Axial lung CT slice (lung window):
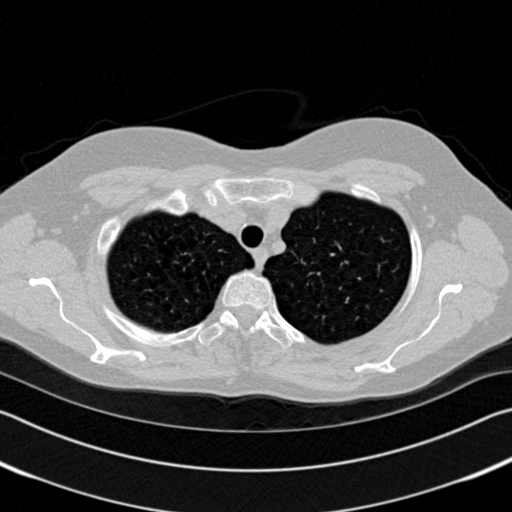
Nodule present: no